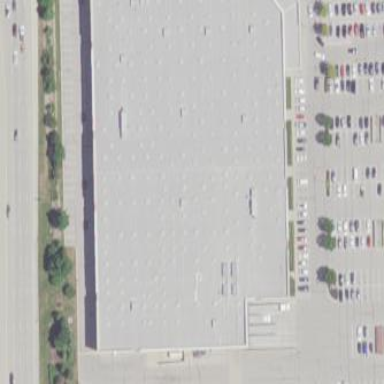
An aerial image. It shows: Wholesale shop building.